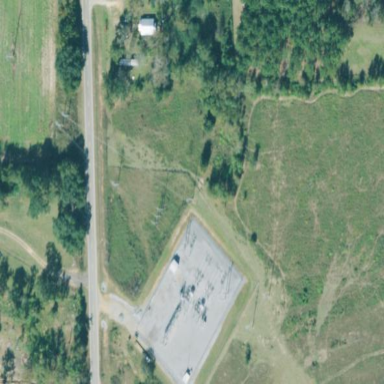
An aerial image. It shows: There is distribution substation enclosed by fence.